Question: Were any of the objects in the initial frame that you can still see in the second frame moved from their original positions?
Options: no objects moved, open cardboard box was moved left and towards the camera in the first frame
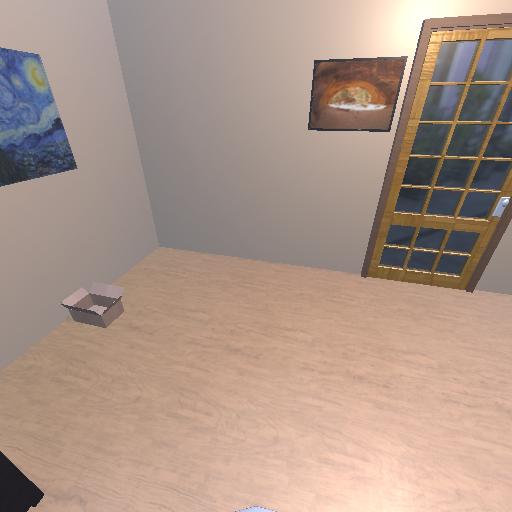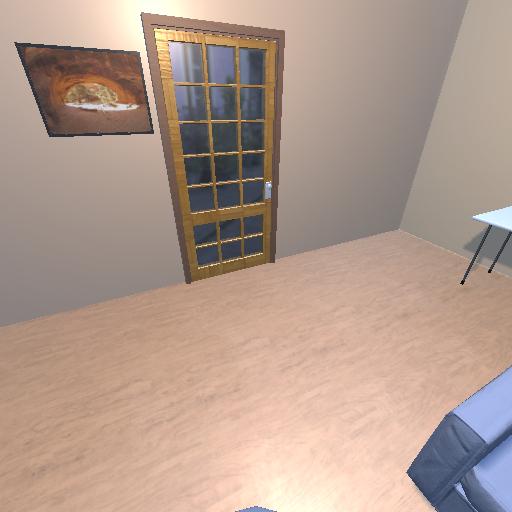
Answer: no objects moved